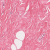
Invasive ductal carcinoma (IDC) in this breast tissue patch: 0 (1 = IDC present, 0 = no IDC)